Field crop: maize
Growth stage: 2
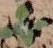
Species: chenopodium